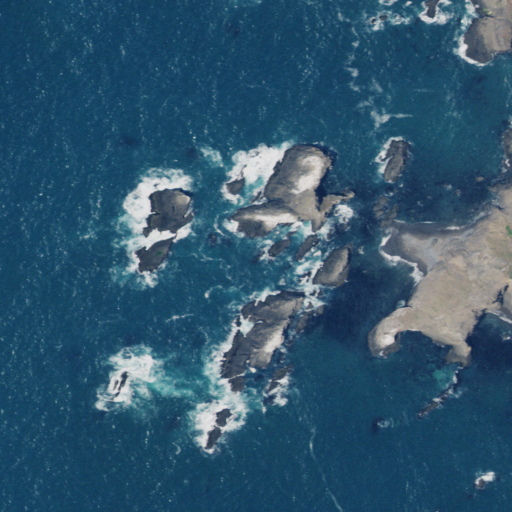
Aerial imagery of island in California named Elk Rock containing open water, shrub, and herbaceous wetlands